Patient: sex M, age 65
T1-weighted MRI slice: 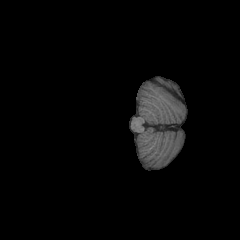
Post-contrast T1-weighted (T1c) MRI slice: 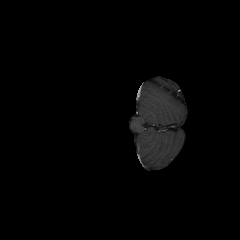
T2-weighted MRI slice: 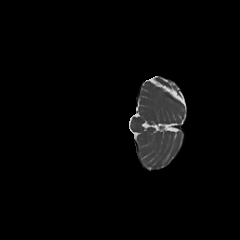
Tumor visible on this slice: no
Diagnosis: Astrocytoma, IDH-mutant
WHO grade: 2